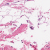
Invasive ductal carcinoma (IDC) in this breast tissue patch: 0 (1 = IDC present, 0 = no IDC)